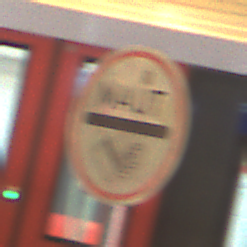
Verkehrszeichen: MautflichtigeStrecke
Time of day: NotSpecified
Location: Indoor (Urban)
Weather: NotSpecified
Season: NotSpecified
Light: Artificial